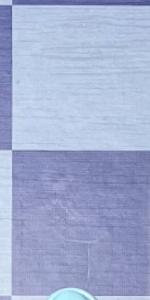
Label: Empty